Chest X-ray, PA view. Patient: 82 years old, sex F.
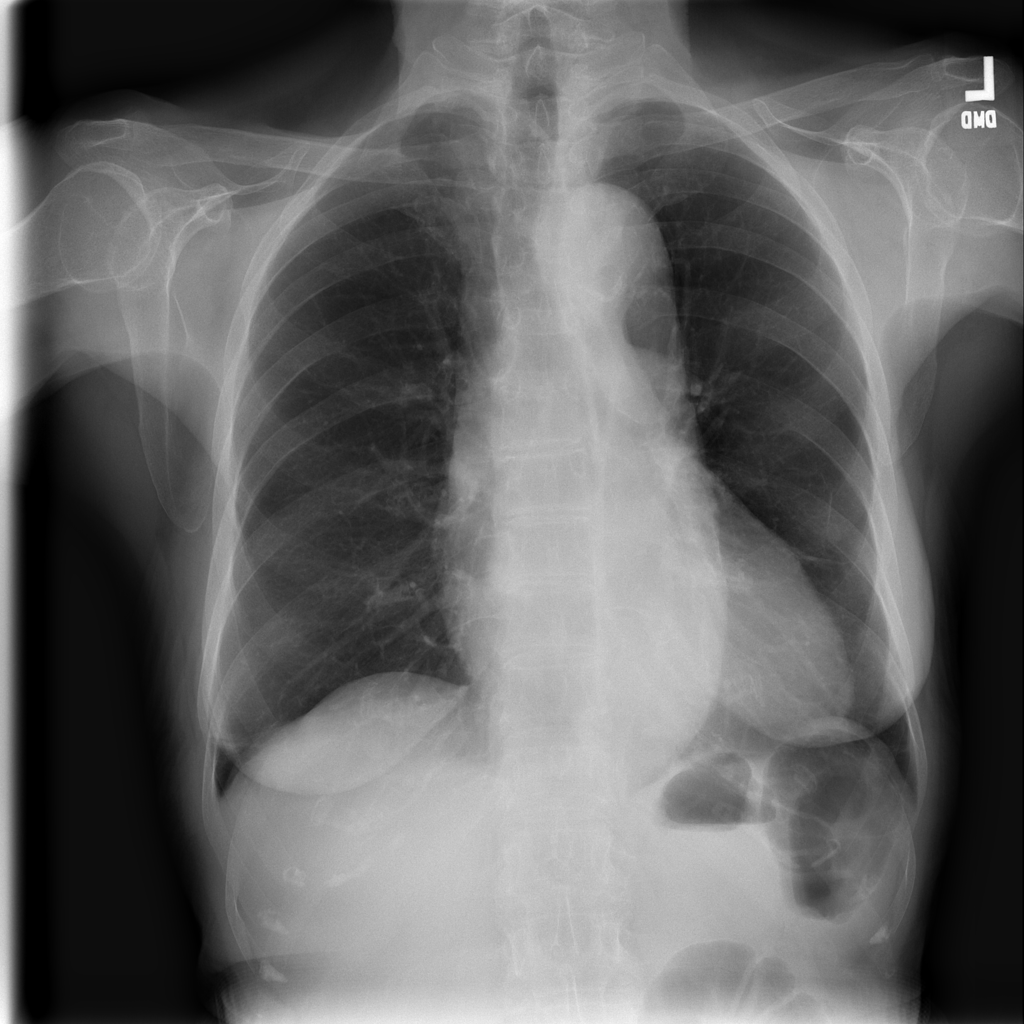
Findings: Atelectasis, Pneumonia